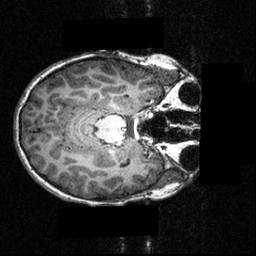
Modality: T1w
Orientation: axial
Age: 12
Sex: male
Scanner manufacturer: siemens
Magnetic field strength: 3.951 T
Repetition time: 1.5 s
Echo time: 0.00335 s